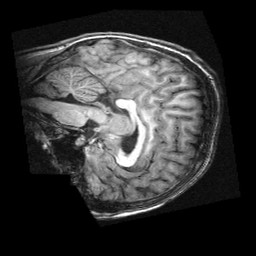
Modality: T1w
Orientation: sagittal
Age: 11
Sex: male
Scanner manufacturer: siemens
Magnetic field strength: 3 T
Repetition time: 2.3 s
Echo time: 0.00336 s